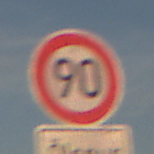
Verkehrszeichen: Geschwindigkeit90
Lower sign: HinweiseAufGefahrenDurchVerbaleAngabe1
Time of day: SunriseSunset
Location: Outdoor (Nature)
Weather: PartlyCloudy
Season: NotSpecified
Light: Natural